Question: I am developing one application in that i have contact details ,when i click the contact number it will ask some option like call.How to access contact list in blackberry so that it should show contact list of phone.
Just similar to the image shown:
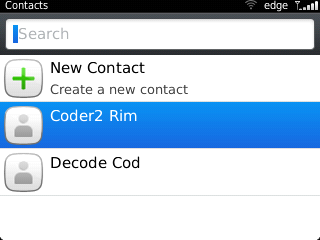
Answer: '''
BlackBerryContactList list = (BlackBerryContactList) PIM.getInstance().openPIMList(PIM.CONTACT_LIST, PIM.READ_ONLY);
PIMItem contact = list.choose();
'''
This lets you navigate, edit, and choose a contact. After that you can use the chosen contact's information to call, or sms, etc.
If the native selector isn't what you want, iterate over the entries in list and build your own.